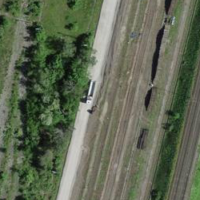
EUNIS habitat code: 57
Species observed at this site:
Lycaena phlaeas
Eurygaster maura
Hippodamia variegata
Cidnopus pilosus
Thomisus onustus
Himacerus mirmicoides